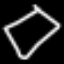
Label: diamond